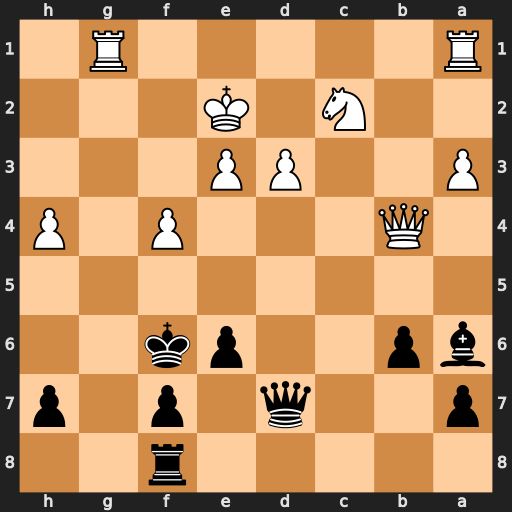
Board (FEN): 5r2/p2q1p1p/bp2pk2/8/1Q3P1P/P2PP3/2N1K3/R5R1
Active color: b
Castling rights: -
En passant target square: -
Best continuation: Qxd3+ Kf2 Qe2+ Kg3 Rg8+ Kh3 Qf3+